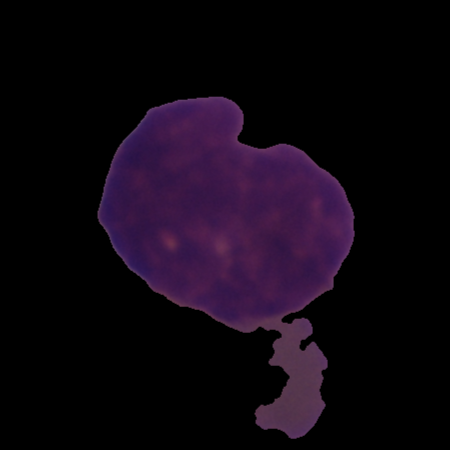
Label: cancer